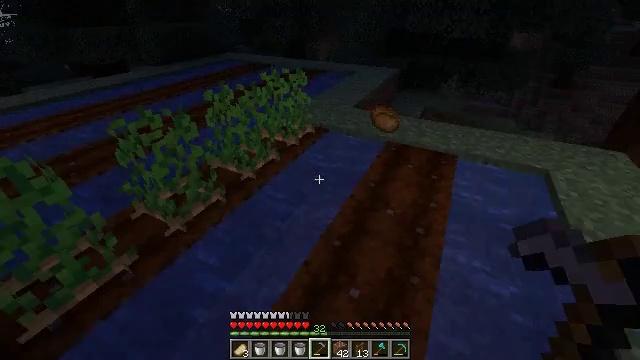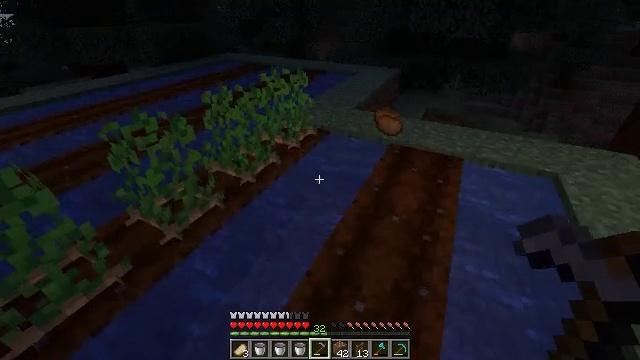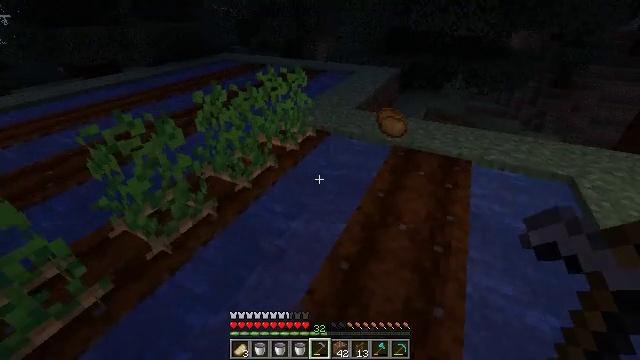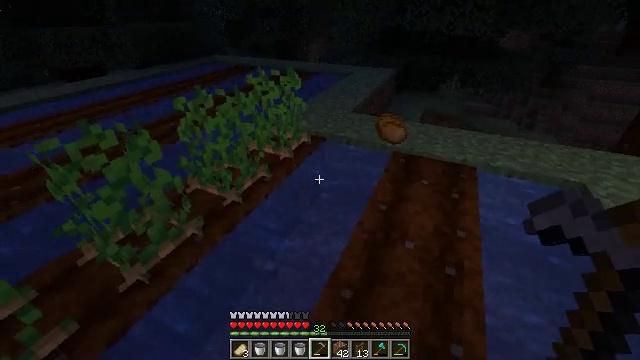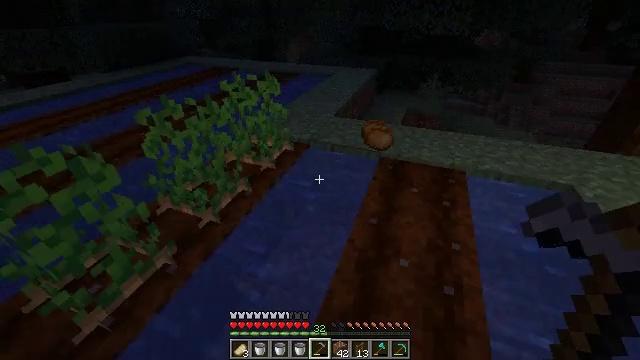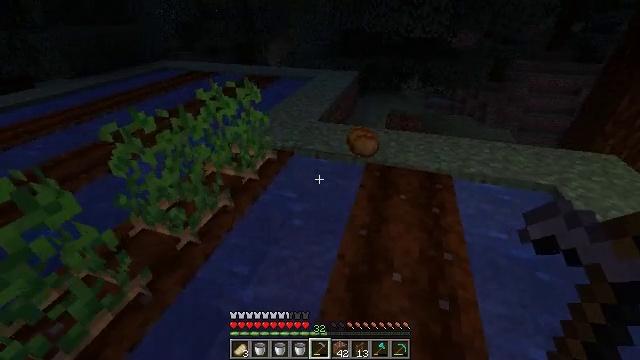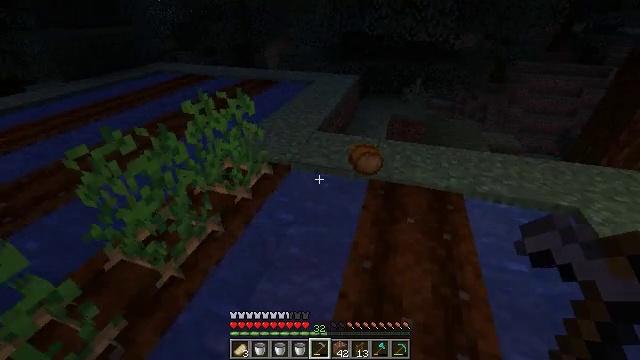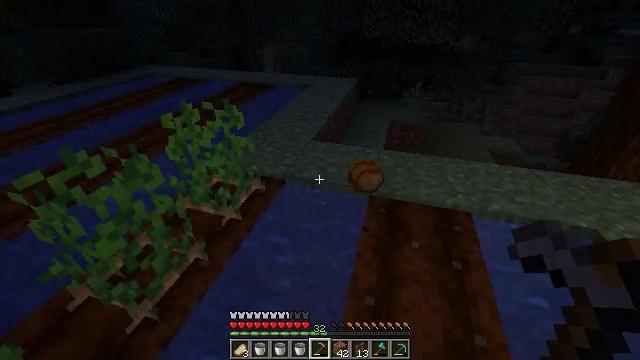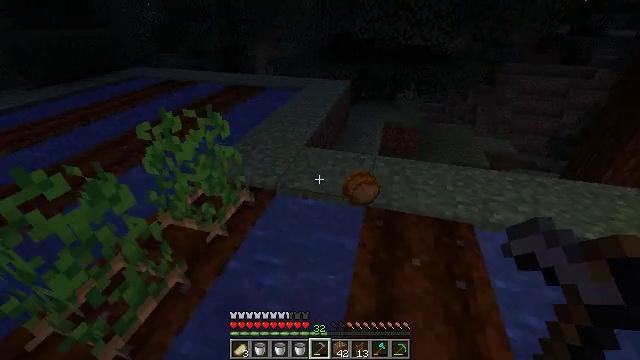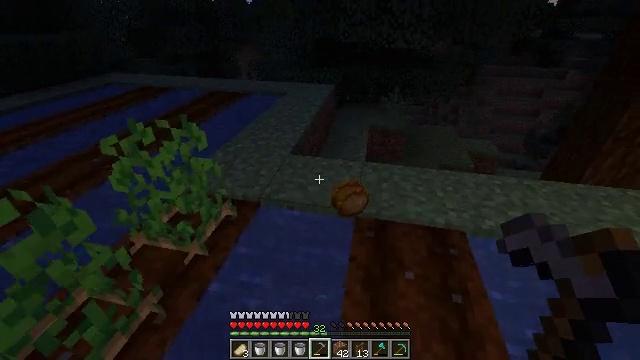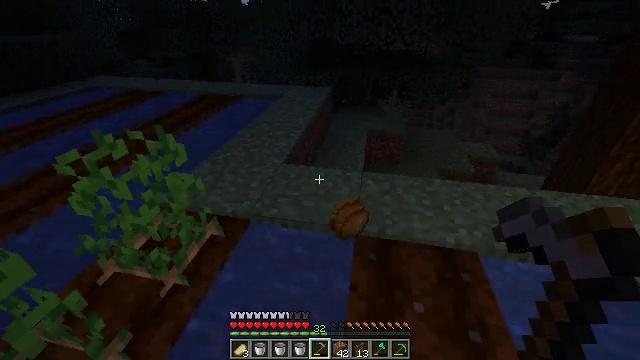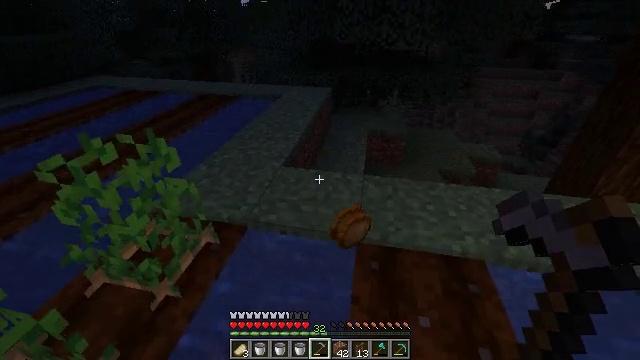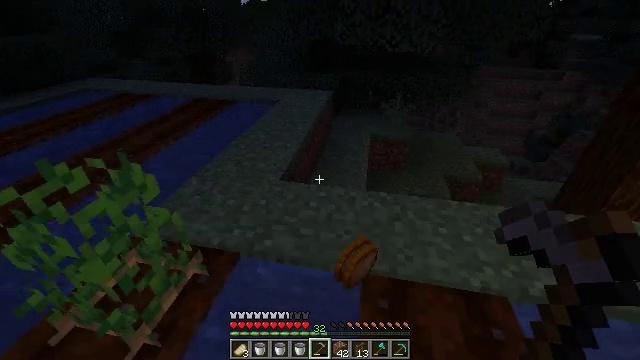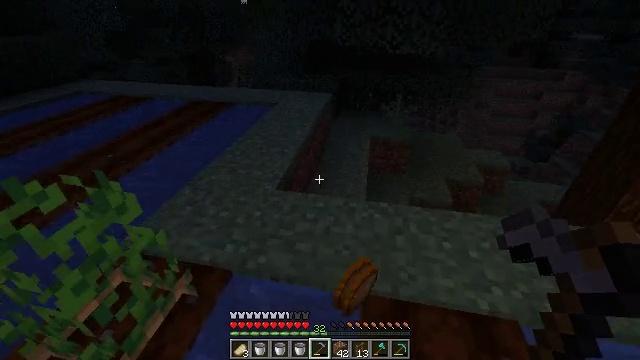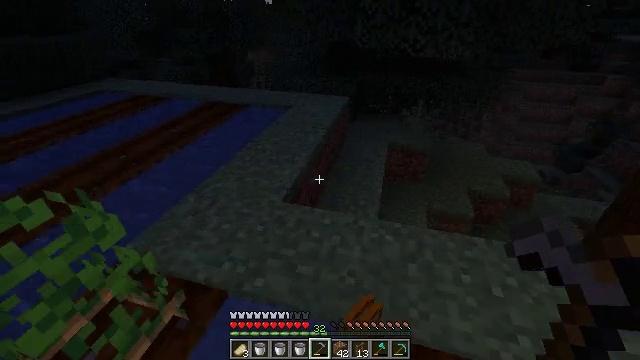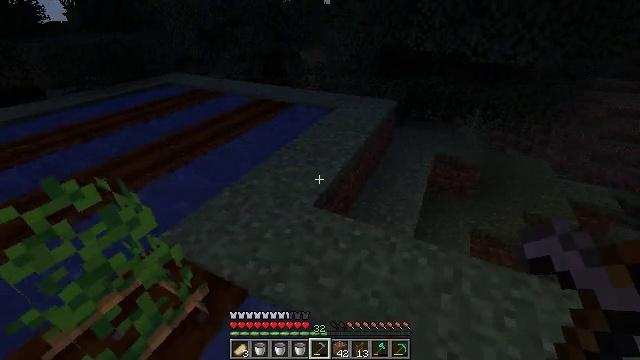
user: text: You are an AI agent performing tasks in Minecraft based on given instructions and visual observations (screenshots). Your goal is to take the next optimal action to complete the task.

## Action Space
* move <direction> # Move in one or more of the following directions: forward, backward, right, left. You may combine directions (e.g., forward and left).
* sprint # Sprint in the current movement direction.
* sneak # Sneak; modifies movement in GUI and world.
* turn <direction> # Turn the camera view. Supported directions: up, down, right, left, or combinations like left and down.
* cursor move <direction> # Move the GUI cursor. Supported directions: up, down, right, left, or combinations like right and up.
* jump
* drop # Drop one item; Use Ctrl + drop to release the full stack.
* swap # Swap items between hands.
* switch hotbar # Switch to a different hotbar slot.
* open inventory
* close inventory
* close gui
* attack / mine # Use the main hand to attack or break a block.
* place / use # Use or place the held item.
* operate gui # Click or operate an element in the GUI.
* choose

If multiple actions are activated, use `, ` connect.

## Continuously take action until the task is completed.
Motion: motion action
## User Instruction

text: Dig up potatoes from the soil.
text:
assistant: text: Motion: move forward
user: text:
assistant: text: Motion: move forward
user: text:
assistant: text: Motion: move forward, turn right
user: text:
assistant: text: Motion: move forward, turn right
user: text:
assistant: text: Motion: move forward, turn right
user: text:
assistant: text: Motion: move forward
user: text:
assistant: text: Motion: move forward
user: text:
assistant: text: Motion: move forward, turn right
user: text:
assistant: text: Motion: move forward, turn right
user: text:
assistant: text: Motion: move forward
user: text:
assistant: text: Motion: move forward
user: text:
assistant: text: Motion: move forward
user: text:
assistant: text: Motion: move forward and move right
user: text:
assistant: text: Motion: move forward and move right, turn left
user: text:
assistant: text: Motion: move forward and move right, turn left
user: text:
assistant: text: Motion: move forward and move right, turn left
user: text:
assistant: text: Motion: move forward and move right, turn left
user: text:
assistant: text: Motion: move forward and move right, turn left
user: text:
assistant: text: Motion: move forward and move right, turn left
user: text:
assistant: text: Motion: move forward and move right, turn left and down
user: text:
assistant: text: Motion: move forward and move right, turn left and down
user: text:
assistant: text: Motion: move forward and move right, turn left
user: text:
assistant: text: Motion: move forward and move right, turn left
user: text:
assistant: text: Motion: move forward and move right, turn left
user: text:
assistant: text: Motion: turn left and down
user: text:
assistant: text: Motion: turn left and down
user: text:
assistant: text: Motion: turn left and down
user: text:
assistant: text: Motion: turn left, attack / mine
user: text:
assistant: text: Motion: turn left and up, attack / mine
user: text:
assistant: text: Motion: turn left and up, attack / mine